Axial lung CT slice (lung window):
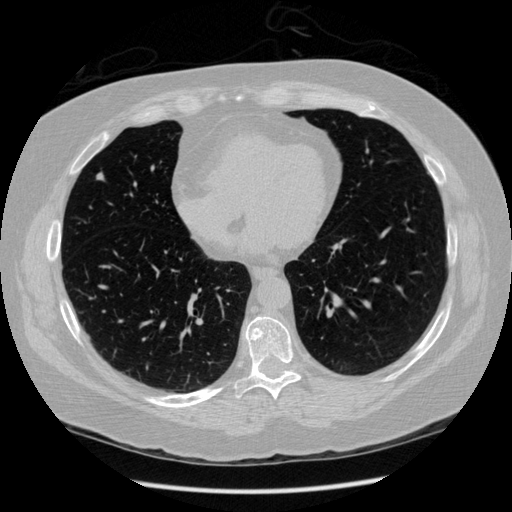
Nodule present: yes
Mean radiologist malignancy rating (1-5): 3